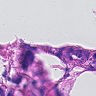
Metastatic tissue present: yes